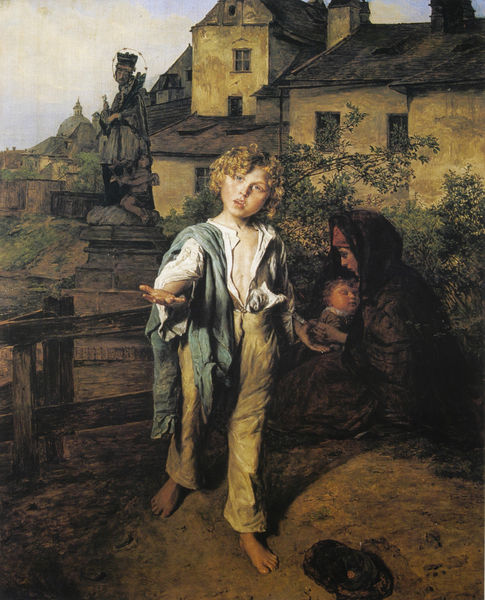
Titel: Der bettelnde Knabe vom Magdalenengrund in Wien
Künstler: Ferdinand Georg Waldmüller
Standort: Budapest
Institution: Museum der Bildenden Künste
Schlagwörter: blau, dunkel, fuß, gemälde, hand, himmel, kopf, nackt, schatten, umhang, weiß, wolken, gelb, grün, landschaft, sand, sitzen, stadt, braun, brust, fenster, frau, hell, holz, licht, mund, nase, schwarz, ölbild, blick, dach, gebäude, gras, haus, schleier, tuch, wolke, zaun, beige, haube, malerei, blond, hemd, hose, mütze, arm, augen, gesicht, kleidung, sockel, hände, öl, erde, häuser, strauch, busch, büsche, gatter, gebüsch, kirche, sträucher, boden, land, figur, gold, haare, mantel, pose, realismus, stoff, kind, mutter, pflanzen, krone, locken, bauern, kamin, kamine, kinder, schornstein, engel, garten, skulptur, statue, deutschland, kindheit, füße, schlafen, ort, hang, dorf, dächer, schornsteine, vergilbt, hof, latten, lattenzaun, baby, holzzaun, platz, kuppel, blue, church, crown, hat, könig, people, red, white, window, women, black, country, dark, face, figures, green, hair, lady, old, painting, portrait, robe, sitting, windows, woman, yellow, kopftuch, brown, plant, stufe, stufen, bretter, junge, zehen, bauer, ortschaft, versteckt, wände, katze, barfuss, hinterhof, ärmlich, knabe, sprossen, erdfarben, erdboden, stillen, denkmal, kleinkind, sandfarben, himme, heiligenschein, wood, nimbus, sad, ausgestreckt, pieta, mauern, cloud, clouds, naked, sky, tree, building, field, girl, house, landscape, peasant, young, bleich, houses, roof, sun, trees, village, death, bettler, heiliger, baroque, boy, child, feet, heilige, grass, light, bushes, plants, road, fragend, maria, madonna, gaze, shawl, armut, bitte, almosen, fenstersprossen, shadow, mother, scarf, dog, martyr, saint, sohn, curls, youth, monument, sculpture, bitten, dead, children, standbild, bright, fence, town, bretterzaun, betteln, kapuze, dirt, outside, rural, city, abgerissen, beggar, countrieside, dorfplatz, eingebung, gelb ocker, gottesmutter, heiligensttue, lebensweg, mutter mit sohn, regenrinnen, schwarz auf weiss, strächer, cloak, clothes, leaves, schlafendes kind, cat, family, dome, jesus, buildings, gate, wert, ground, foot, pants, shiny, heiligenstatue, überrascht, cloth, coin, bush, farm, farmer, bare, cottage, chest, christ, outdoors, sleep, sleeping, money, kids, mary, trousers, begging, gesture, shirt, kid, open, standing, poor, mutter mit kind, beg, confrontation, snake, dirty, veil, broken, earth, europe, blonde, gebäde, halo, coins, countryside, nepomuk, holy, infant, holding, bare feet, barefoot, tracks, rags, heiliger nepomuk, sleepy, offene hand, mother and child, statu, curly, beggining, yelow, brother, footprints, sister, protraits, curious, mom, ask, homeless, aslomg, hungry, heair, poverty, famiky, curles, person grusppe, rag, alms, statua, unhappy, portrate, beggae, begger, peasan, babe, old house, no shoes, heiligensatue, yellow hair, im arm haltend, offene hand des bettlers, rural landscape, unbuttoned, begglar, staint, steinfigut